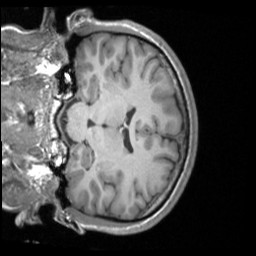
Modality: T1w
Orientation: coronal
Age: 19
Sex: male
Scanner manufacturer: siemens
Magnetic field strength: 3 T
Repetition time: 1.9 s
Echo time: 0.00226 s